Question: How do I create a chat which visualizes peoples activities throughout a day in one graph? On the x-axis I plan to place the time. And the y-Axis would be the different persons. First, I thought of a simple stacked bar chart. However, the and don't visualize it on the timeline... I also can't do it by hand as I have several 1000 entries to visualize...
I found <URL> post on Stackoverflow, but there there is only one activity per entry and not mulitple times the same...
It would be great if I could use Excel (as my data set is there). But if there is a better way (i.e. tool) I'd also appreciate new suggestions.
This is what I imagine the timeline to look like:

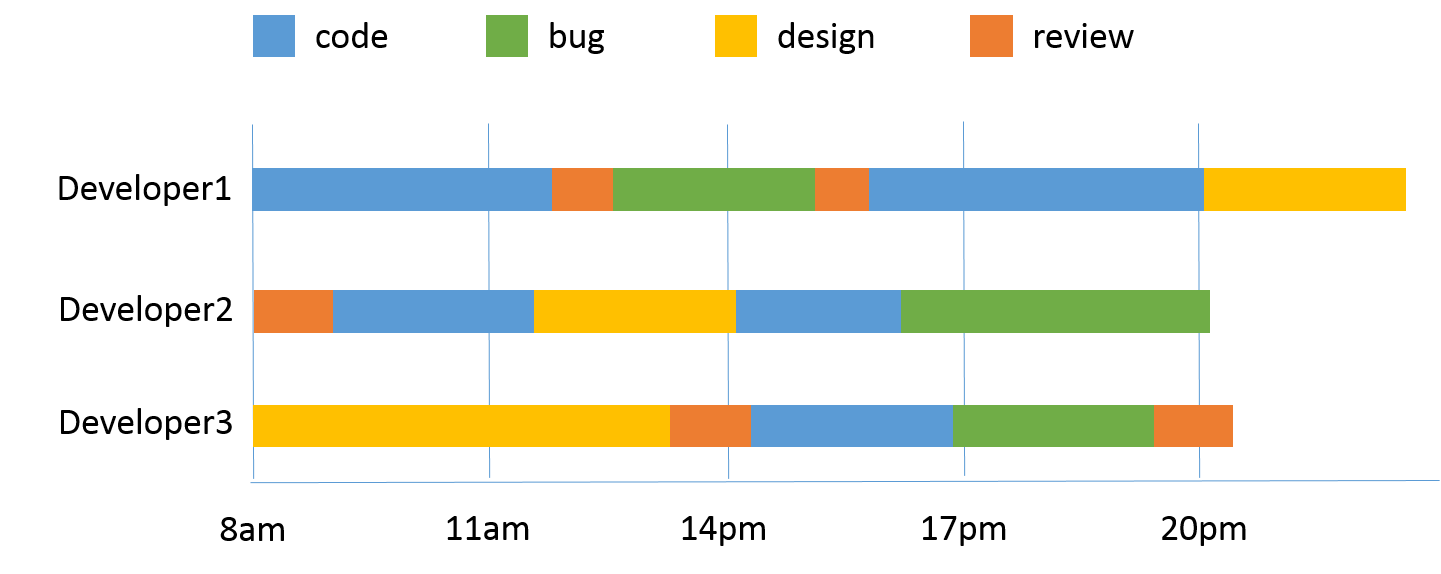
Answer: As I didn't find a solution that let me create a timeline in Excel, I used JavaScript and the visualization framework D3, together with a neat opensource library, d3-timeline: <URL>